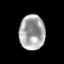
Tissue: lung
Cell type: Others
Senescence score: 0.2265
Nuclear area (px): 882
Mean DAPI intensity: 164.721